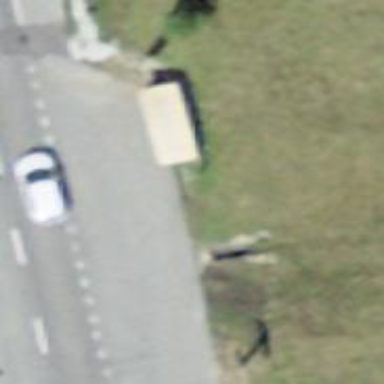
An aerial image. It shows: Bus stop with platform for public transport.